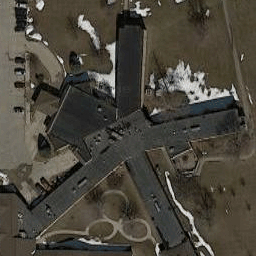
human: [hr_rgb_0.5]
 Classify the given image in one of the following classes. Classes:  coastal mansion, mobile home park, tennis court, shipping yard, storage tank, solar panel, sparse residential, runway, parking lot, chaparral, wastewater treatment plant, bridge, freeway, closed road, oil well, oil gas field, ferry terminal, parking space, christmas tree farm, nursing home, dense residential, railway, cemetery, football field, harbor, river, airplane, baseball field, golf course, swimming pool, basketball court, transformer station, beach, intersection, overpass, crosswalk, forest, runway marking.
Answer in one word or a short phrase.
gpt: nursing home